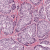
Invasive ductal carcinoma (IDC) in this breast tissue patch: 0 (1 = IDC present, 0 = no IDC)